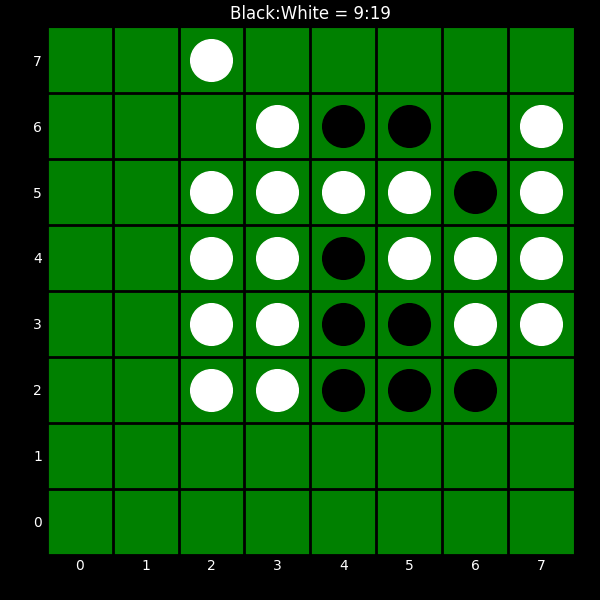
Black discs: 9
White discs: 19